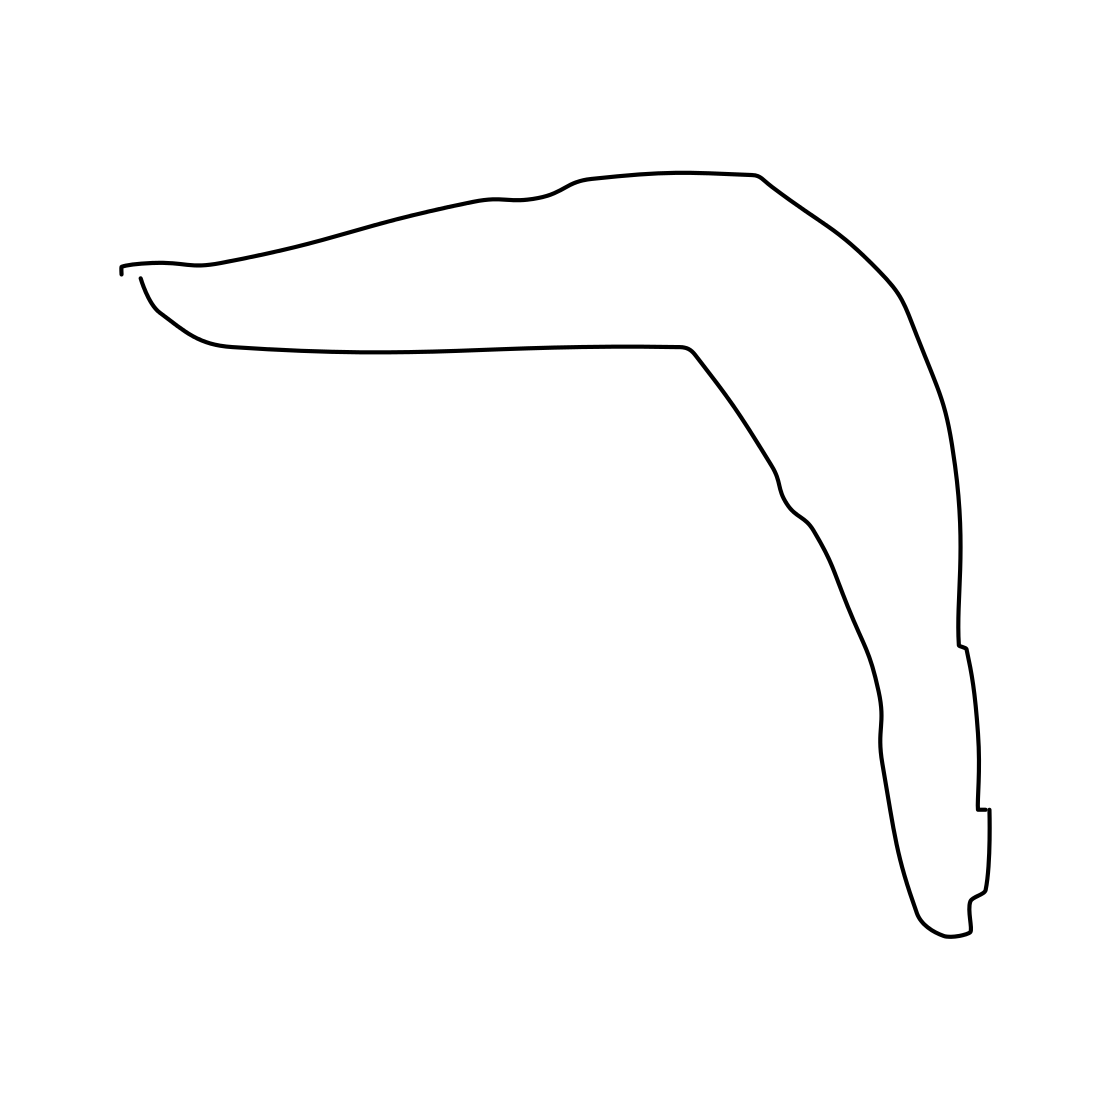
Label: boomerang